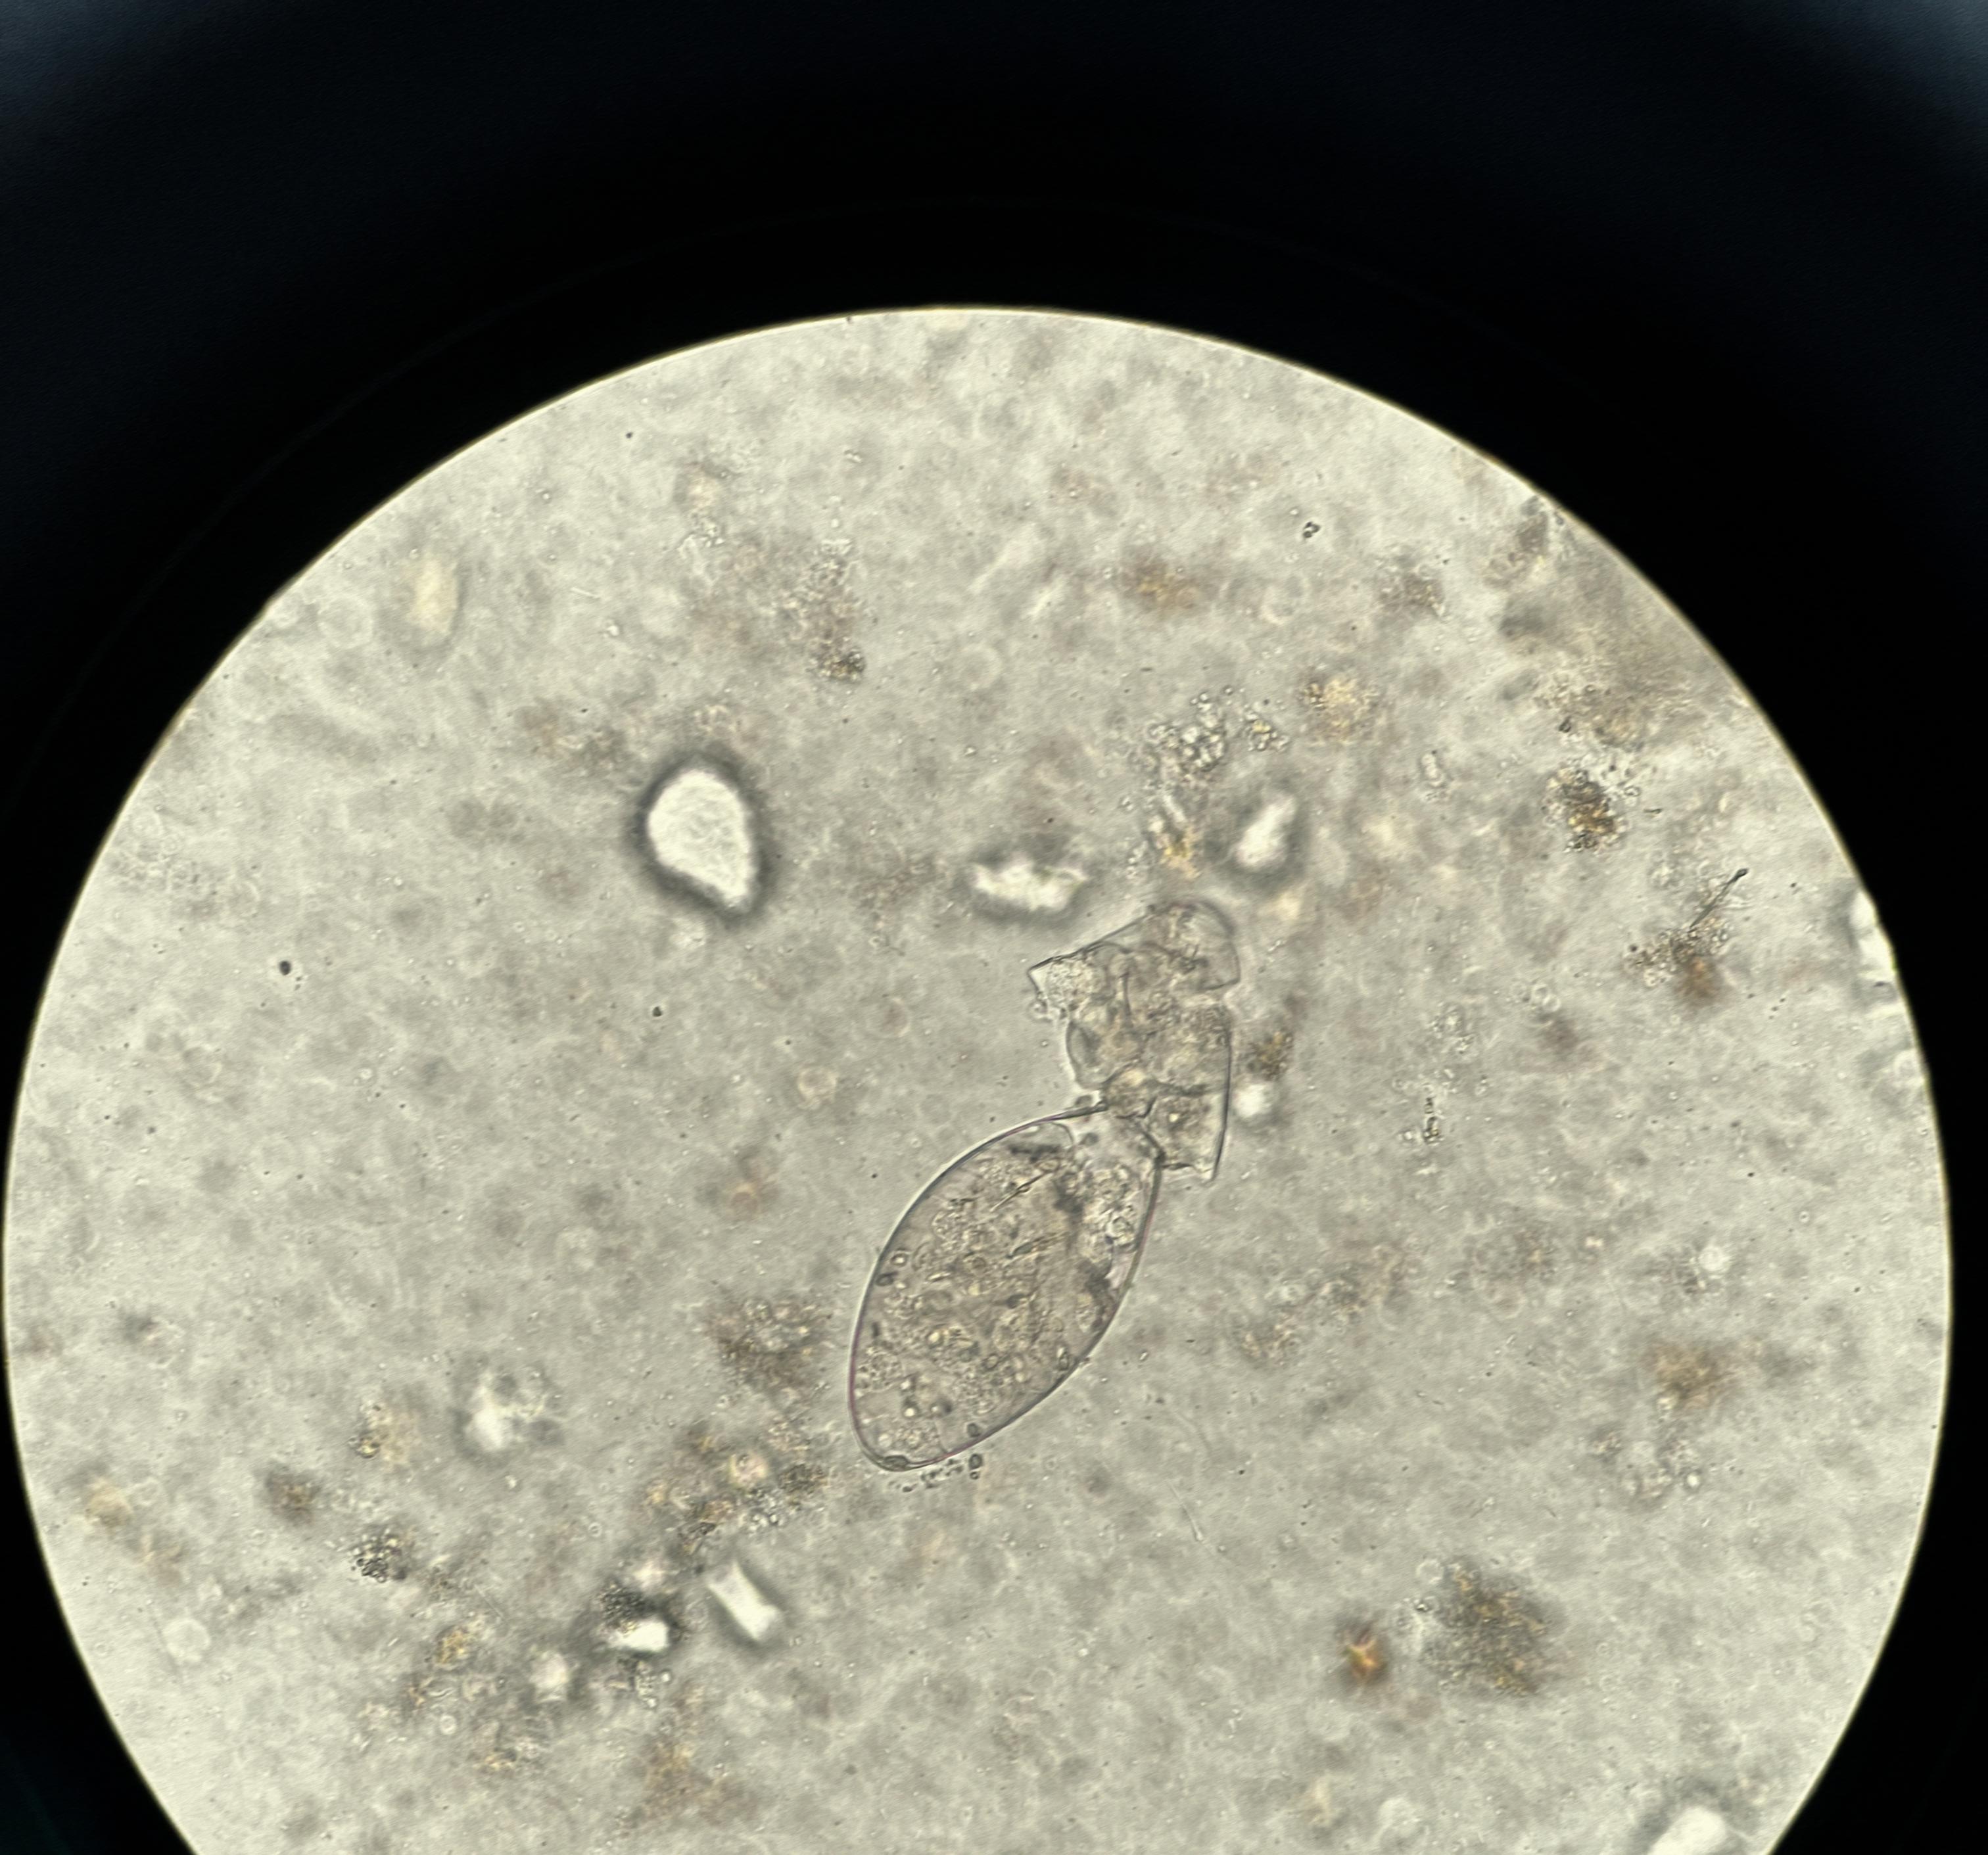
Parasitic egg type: Fasciolopsis buski